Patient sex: M
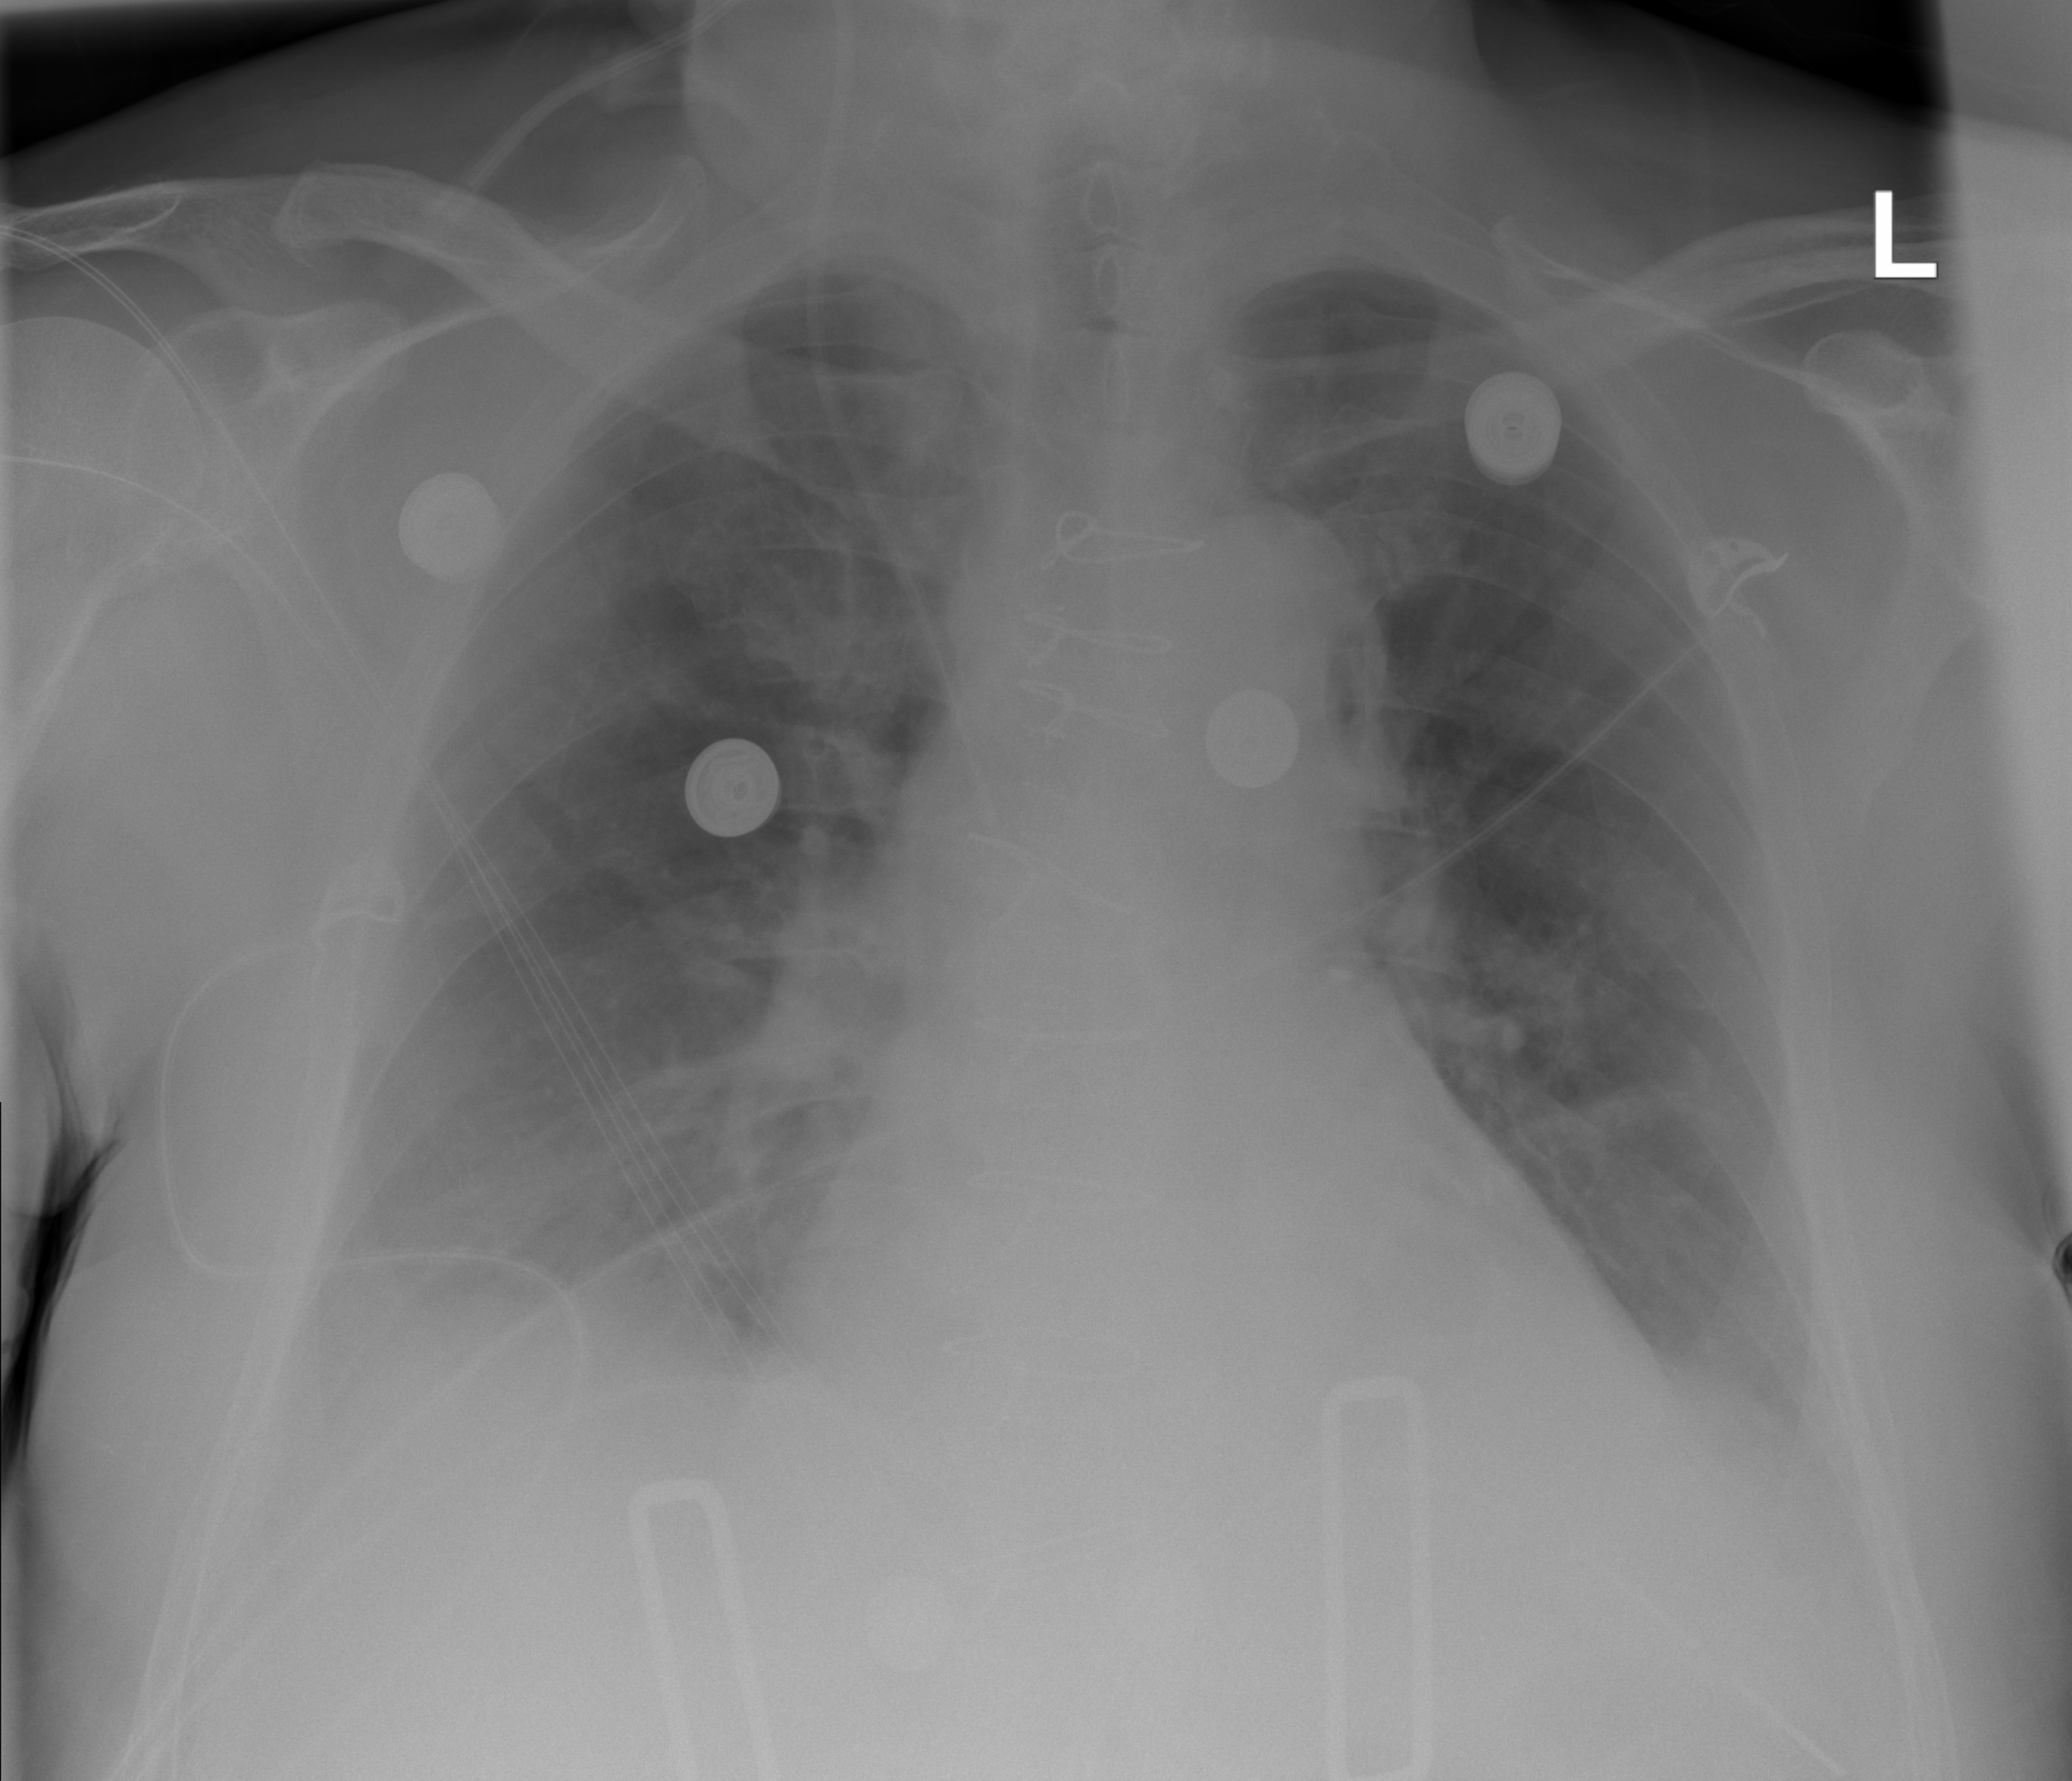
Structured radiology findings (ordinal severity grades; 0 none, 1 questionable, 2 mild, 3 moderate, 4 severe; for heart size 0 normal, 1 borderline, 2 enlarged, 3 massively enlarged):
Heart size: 2
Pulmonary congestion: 2
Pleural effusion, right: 2
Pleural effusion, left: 2
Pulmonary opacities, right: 0
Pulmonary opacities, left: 0
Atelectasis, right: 2
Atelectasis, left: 0